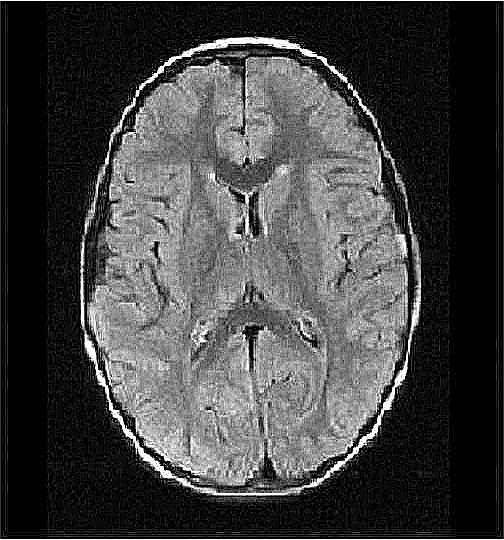
Label: notumor